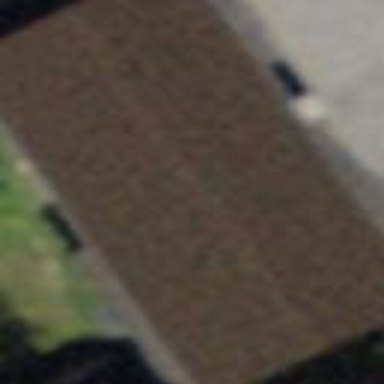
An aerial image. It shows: Garage.